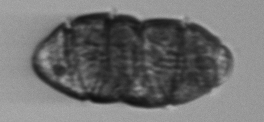
Label: Margalefidinium